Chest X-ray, PA view. Patient: 47 years old, sex F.
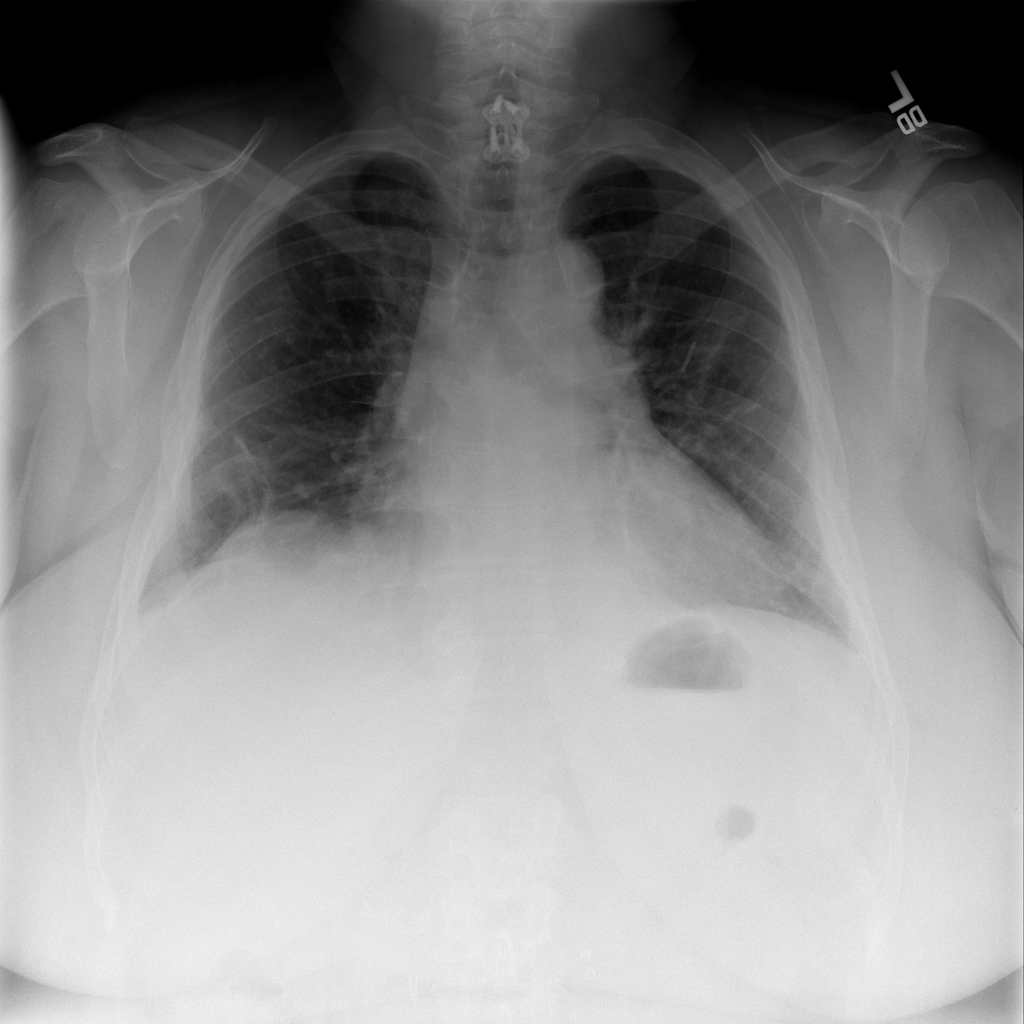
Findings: Consolidation, Pneumothorax